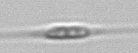
Label: Cylindrotheca